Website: home-depot
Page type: receipt
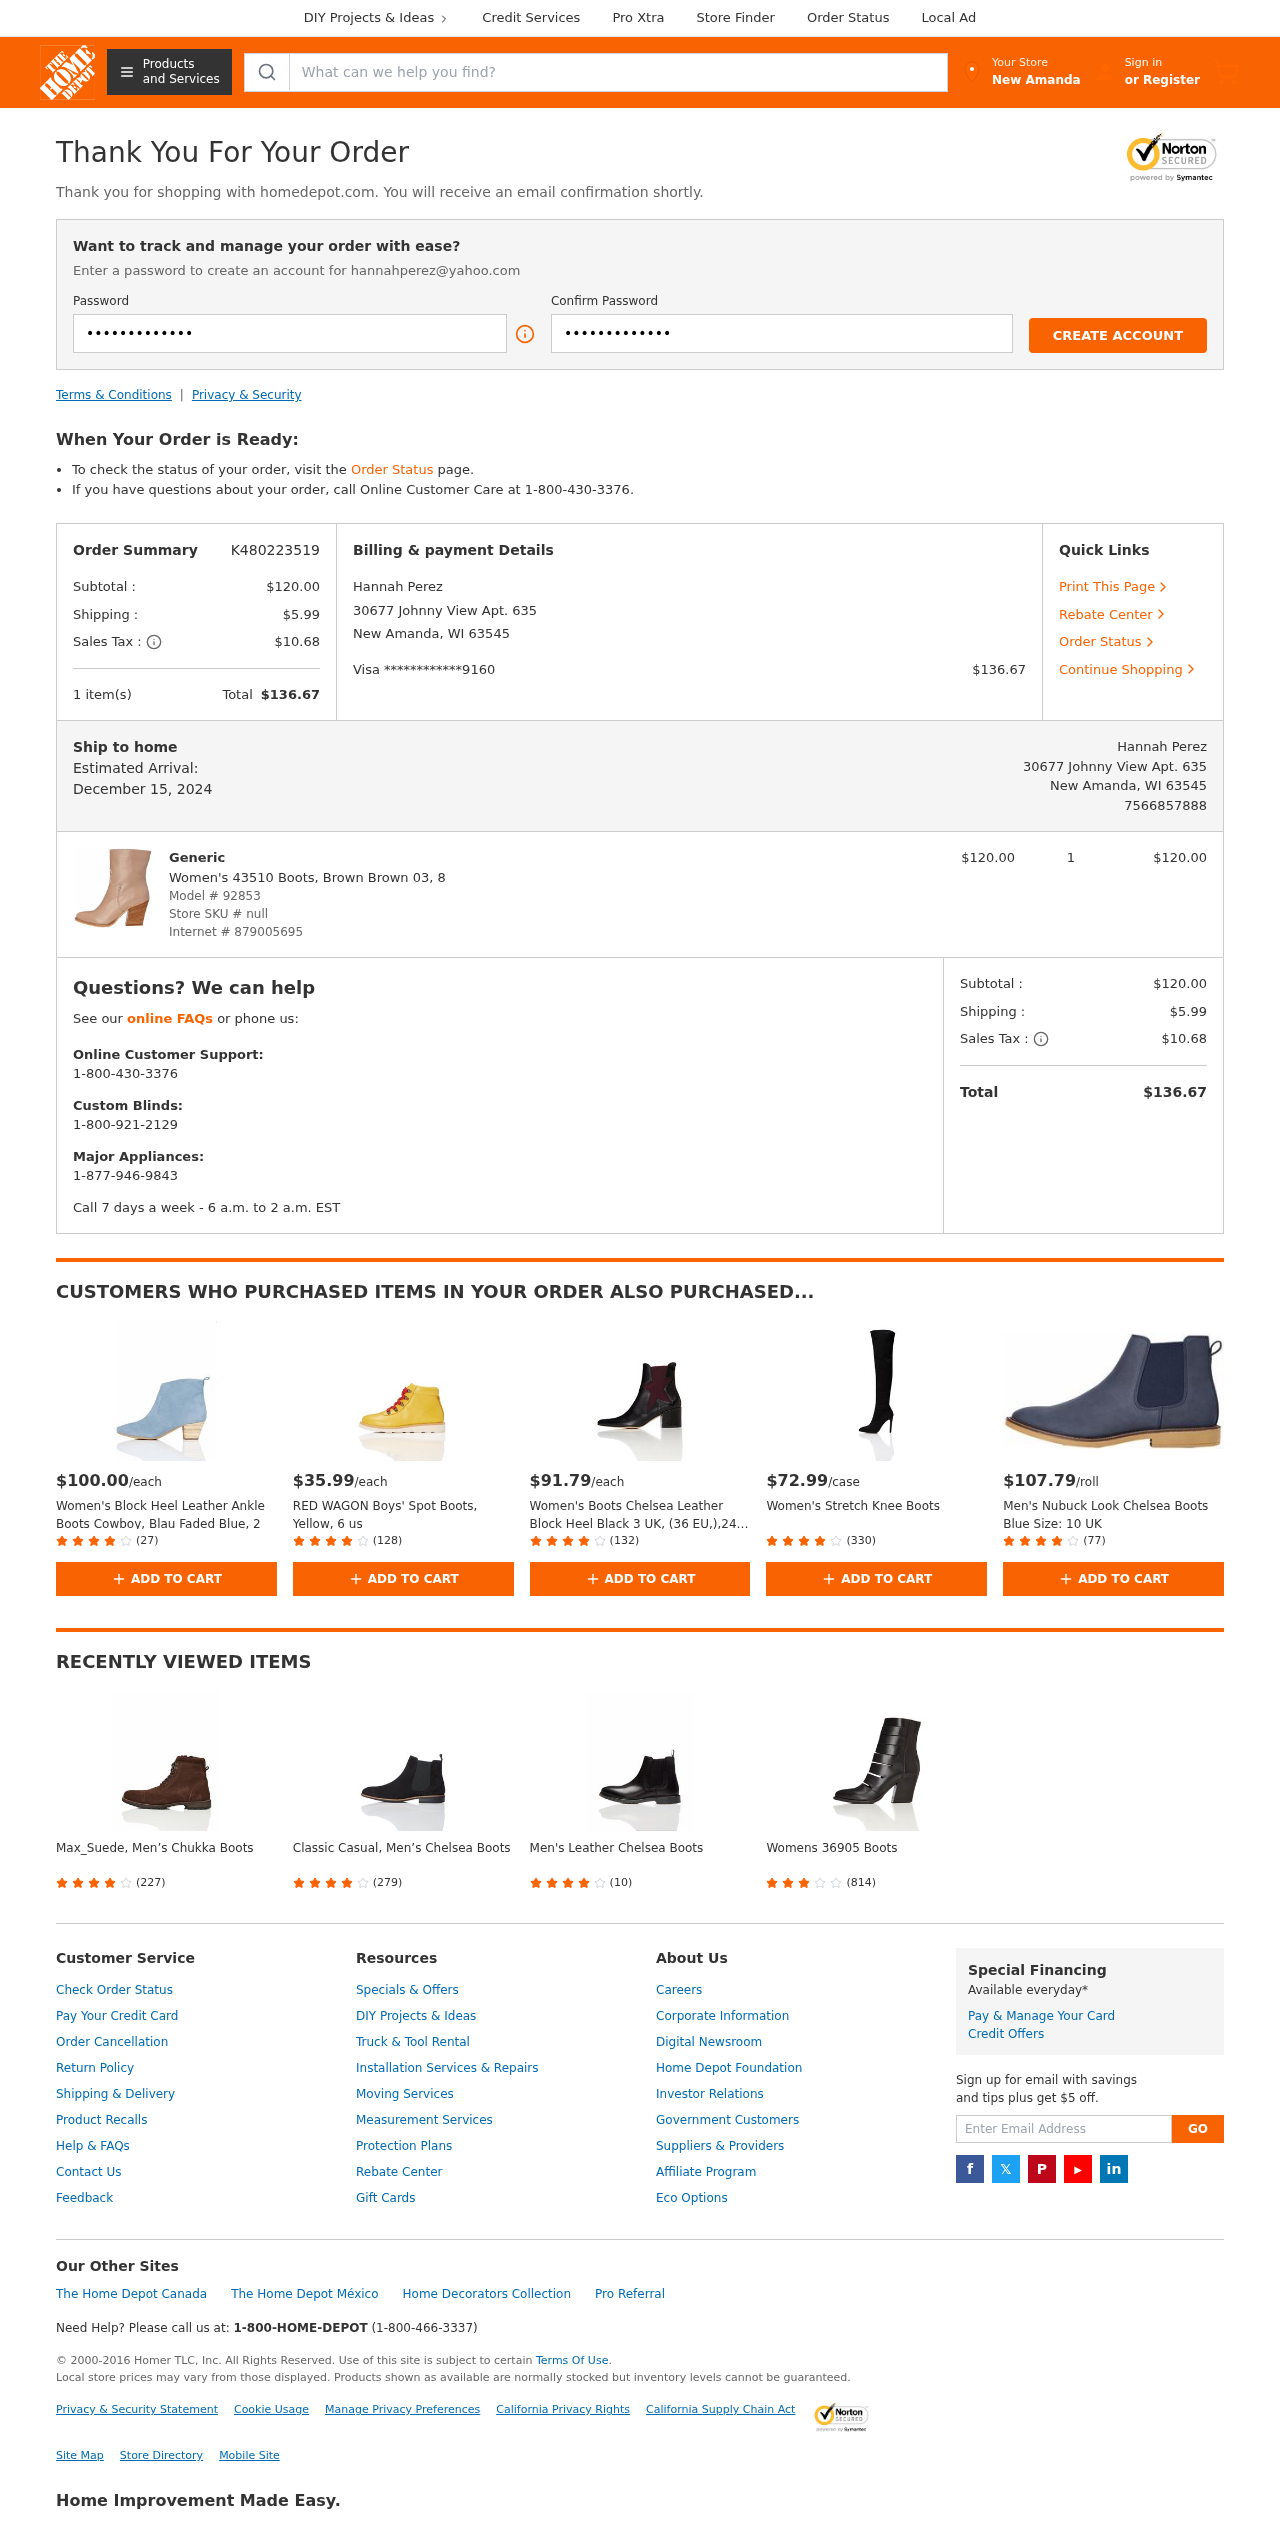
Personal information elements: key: PII_CARD_LAST4
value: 9160
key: PII_CARD_TYPE
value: Visa
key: PII_CITY
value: New Amanda
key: PII_EMAIL
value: hannahperez@yahoo.com
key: PII_FULLNAME
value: Hannah Perez
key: PII_PHONE
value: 7566857888
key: PII_STREET
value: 30677 Johnny View Apt. 635
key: PII_CITY_STATE_ZIP
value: New Amanda, WI 63545
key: PII_FULLNAME2
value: Hannah Perez
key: PII_POSTCODE
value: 63545
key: PII_STATE_ABBR
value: WI
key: PII_POSTCODE_FULL
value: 63545
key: PII_CITY_STATE
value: New Amanda, WI
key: PII_POSTCODE_NUMERIC
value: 63545
Product elements: key: PRODUCT1_BRAND
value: Generic
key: PRODUCT1_NAME
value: Women's 43510 Boots, Brown Brown 03, 8
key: PRODUCT1_PRICE
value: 120
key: PRODUCT1_QUANTITY
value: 1
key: PRODUCT2_PRICE
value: $100.00
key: PRODUCT2_NAME
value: Women's Block Heel Leather Ankle Boots Cowboy, Blau Faded Blue, 2
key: PRODUCT2_NUM_RATINGS
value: (27)
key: PRODUCT3_PRICE
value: $35.99
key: PRODUCT3_NAME
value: RED WAGON Boys' Spot Boots, Yellow, 6 us
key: PRODUCT3_NUM_RATINGS
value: (128)
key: PRODUCT4_PRICE
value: $91.79
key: PRODUCT4_NAME
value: Women's Boots Chelsea Leather Block Heel Black 3 UK, (36 EU,),24-05-01
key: PRODUCT4_NUM_RATINGS
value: (132)
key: PRODUCT5_PRICE
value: $72.99
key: PRODUCT5_NAME
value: Women's Stretch Knee Boots
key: PRODUCT5_NUM_RATINGS
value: (330)
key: PRODUCT6_PRICE
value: $107.79
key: PRODUCT6_NAME
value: Men's Nubuck Look Chelsea Boots Blue Size: 10 UK
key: PRODUCT6_NUM_RATINGS
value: (77)
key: PRODUCT7_NAME
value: Max_Suede, Men’s Chukka Boots
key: PRODUCT7_NUM_RATINGS
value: (227)
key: PRODUCT8_NAME
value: Classic Casual, Men’s Chelsea Boots
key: PRODUCT8_NUM_RATINGS
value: (279)
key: PRODUCT9_NAME
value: Men's Leather Chelsea Boots
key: PRODUCT9_NUM_RATINGS
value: (10)
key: PRODUCT10_NAME
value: Womens 36905 Boots
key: PRODUCT10_NUM_RATINGS
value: (814)
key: PRODUCT_MODEL_NUMBER
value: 92853
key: PRODUCT_INTERNET_NUMBER
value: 879005695
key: PRODUCT1_LINE_TOTAL
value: $120.00
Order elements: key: ORDER_ID
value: K480223519
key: ORDER_SUBTOTAL
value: $120.00
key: ORDER_SHIPPING_COST
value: $5.99
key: ORDER_TAX
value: $10.68
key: ORDER_NUM_ITEMS
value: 1 item(s)
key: ORDER_TOTAL
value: $136.67
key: ORDER_DELIVERY_DATE
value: December 15, 2024
Search elements: key: HEADER_SEARCH
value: What can we help you find?
Other elements: key: STORE_SKU
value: null